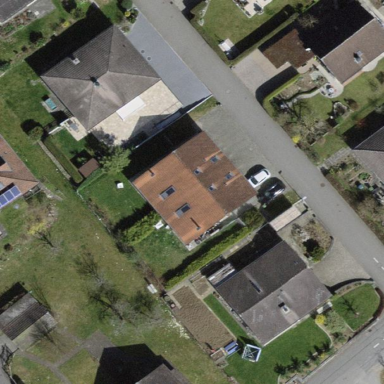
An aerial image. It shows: Residential building.